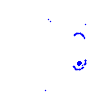
Particle: electron